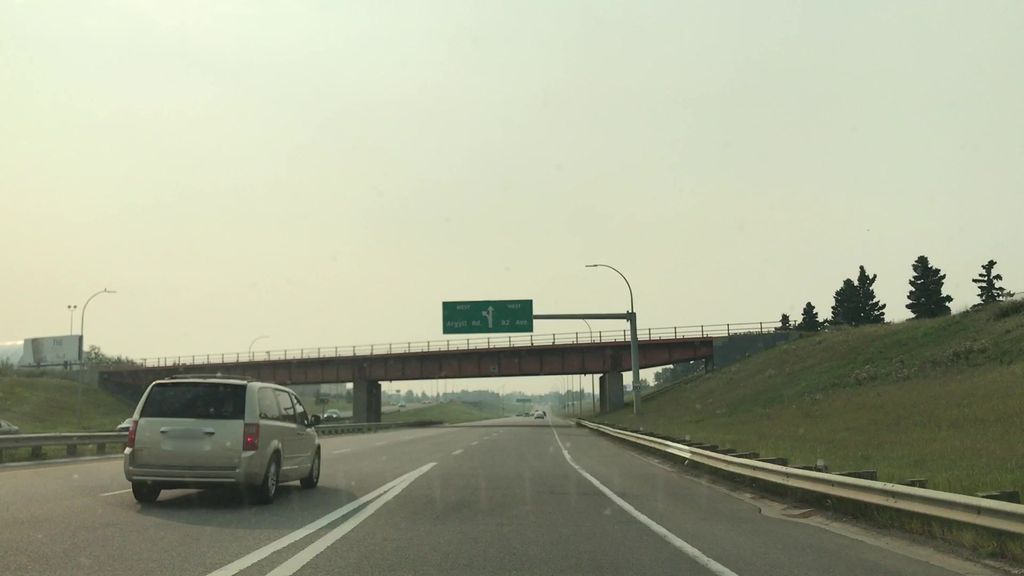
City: edmonton